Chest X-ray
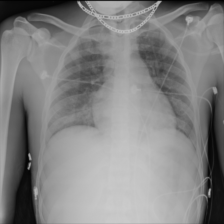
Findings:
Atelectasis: negative
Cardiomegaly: negative
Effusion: negative
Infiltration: negative
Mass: negative
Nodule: negative
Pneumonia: negative
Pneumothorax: negative
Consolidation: negative
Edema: negative
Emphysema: negative
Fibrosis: negative
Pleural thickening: negative
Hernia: negative